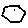
Label: hexagon